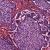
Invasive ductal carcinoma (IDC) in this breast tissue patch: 1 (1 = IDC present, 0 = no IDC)